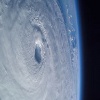
Label: cloud